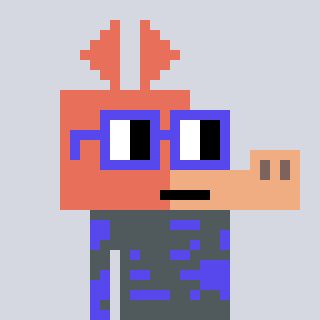
a pixel art character with square blue glasses, a aardvark-shaped head and a computerblue-colored body on a cool background